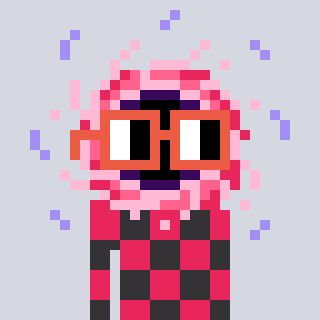
a pixel art character with square orange glasses, a blackhole-shaped head and a grayscale-colored body on a cool background